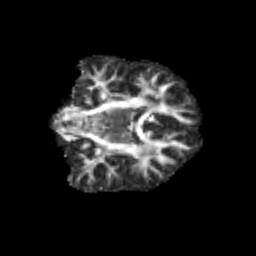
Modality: FA
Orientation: coronal
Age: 13
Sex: male
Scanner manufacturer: siemens
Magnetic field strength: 3 T
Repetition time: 3.8 s
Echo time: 0.07 s